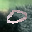
Label: 0